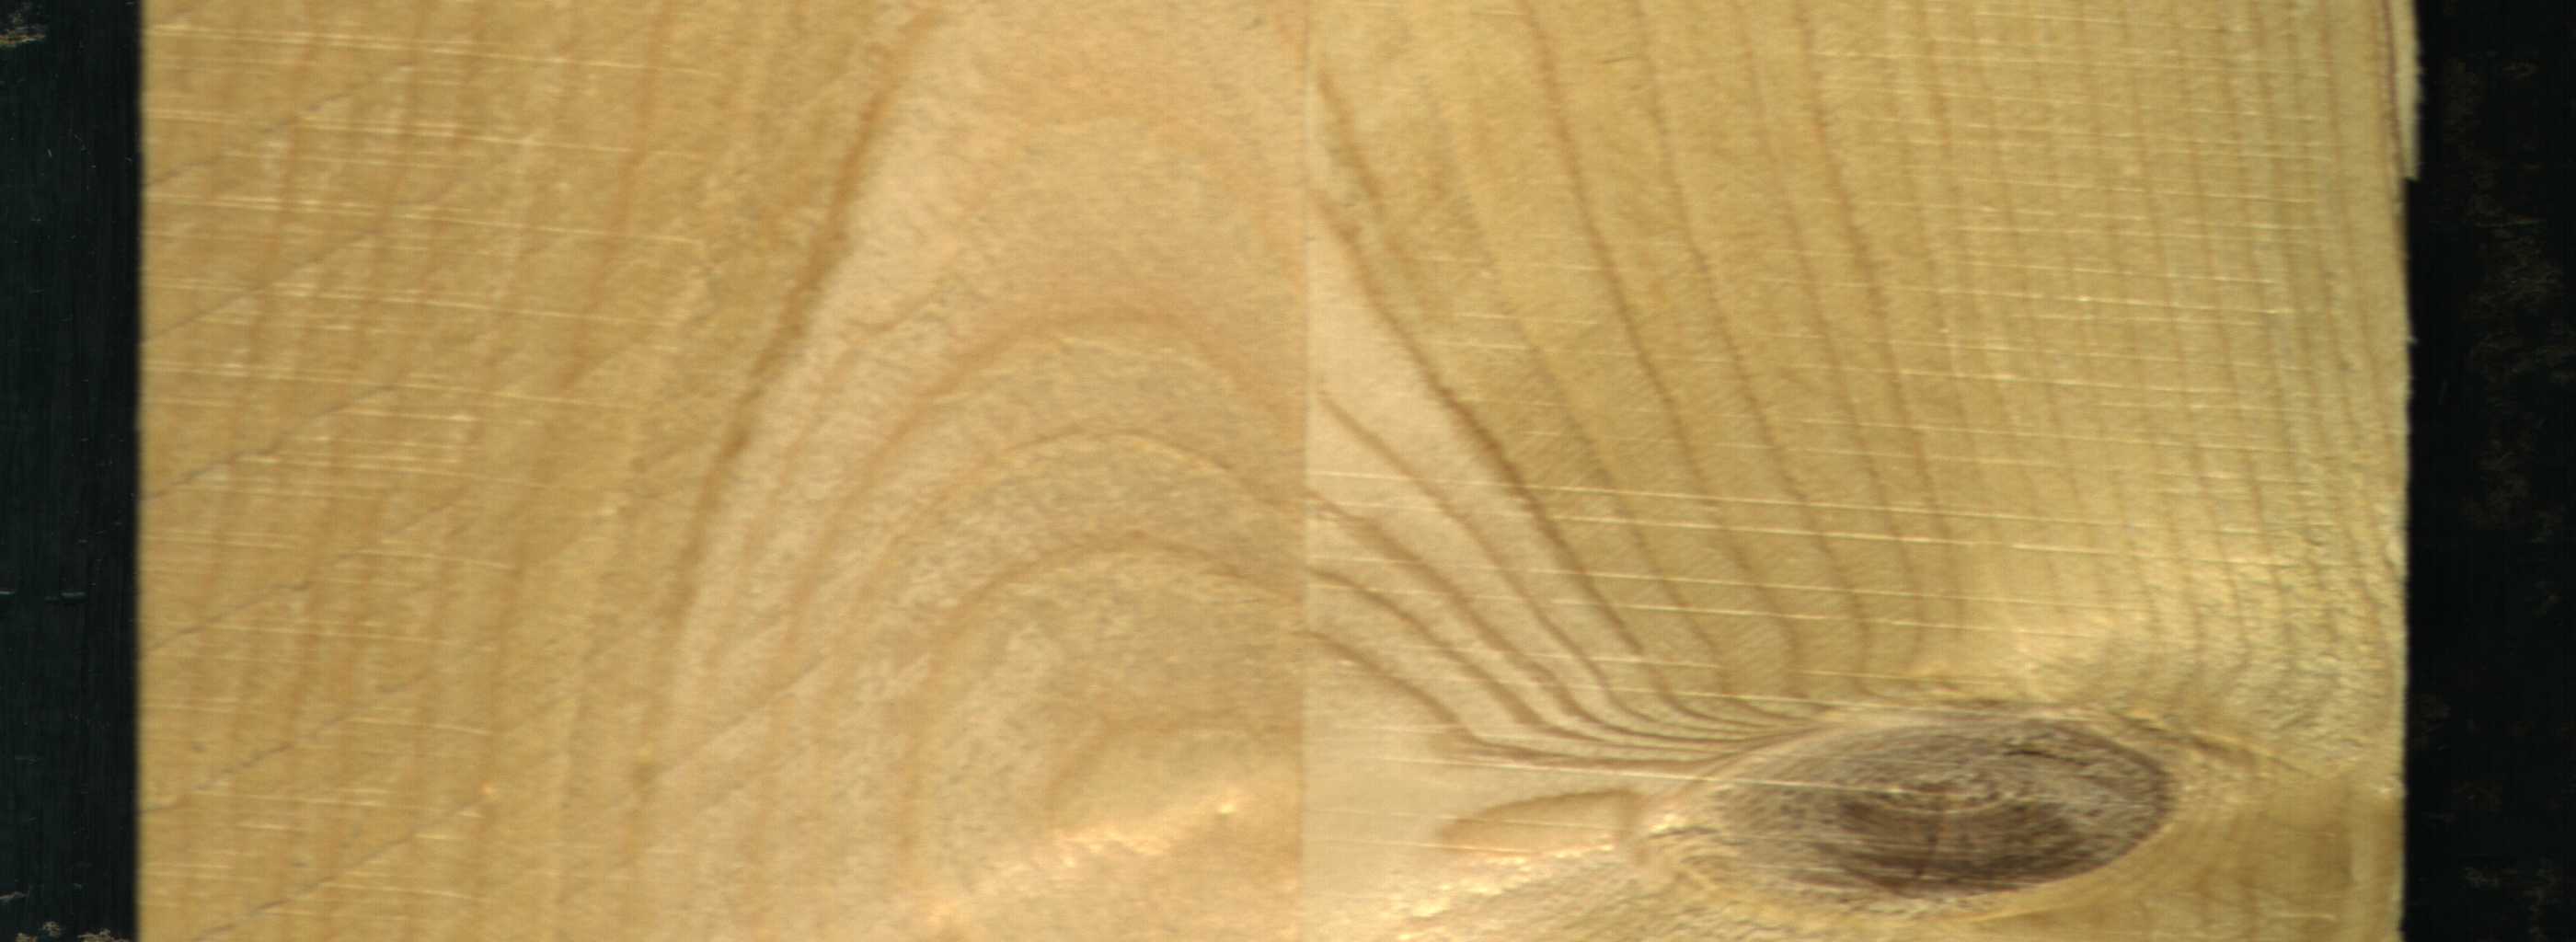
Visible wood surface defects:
Live_Knot